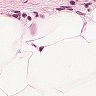
Metastatic tissue present: no